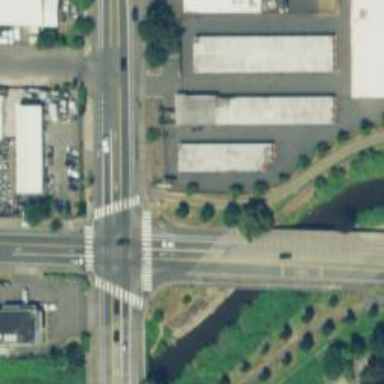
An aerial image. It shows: Crossing on path.